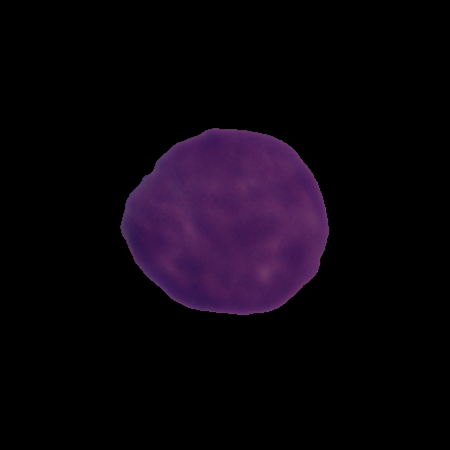
Label: cancer